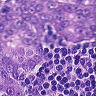
Metastatic tissue present: yes